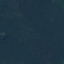
Land use / land cover: Forest